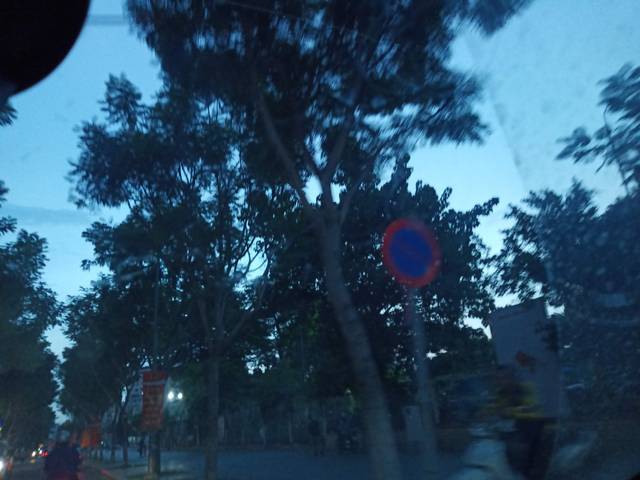
Region: Vietnam
Coordinates: 10.757, 106.7